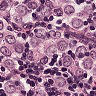
Metastatic tissue present: yes